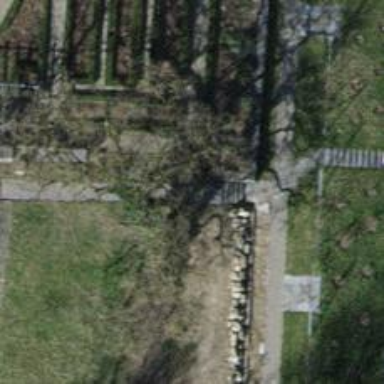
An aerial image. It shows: Set of steps made of paving stones.